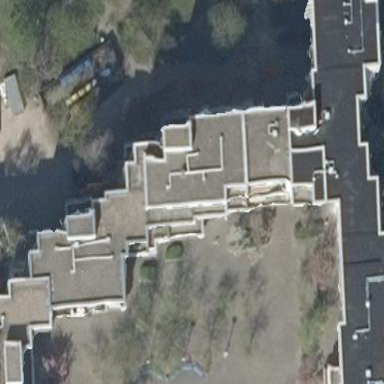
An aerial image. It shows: Building with apartments and flat roof.